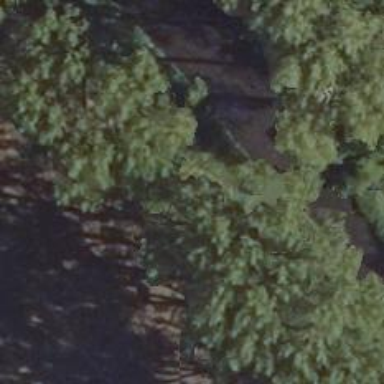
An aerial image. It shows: Row of trees in natural setting.